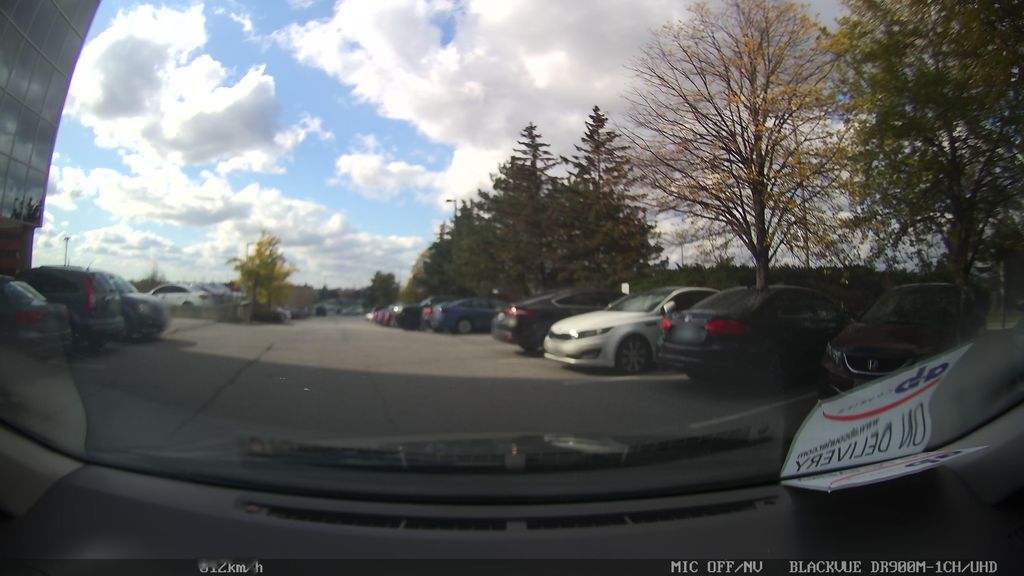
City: toronto